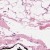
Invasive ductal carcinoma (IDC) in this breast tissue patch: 0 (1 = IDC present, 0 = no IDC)